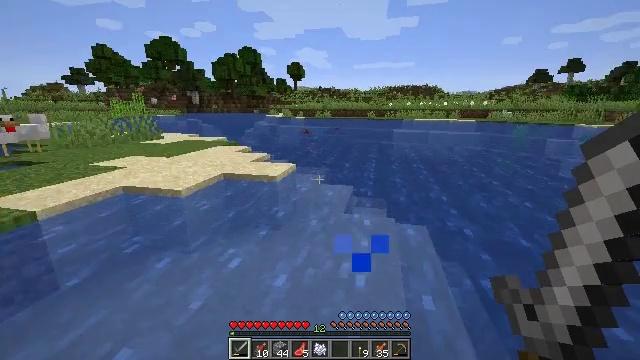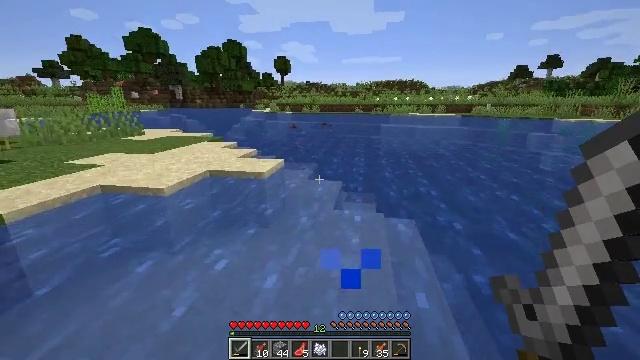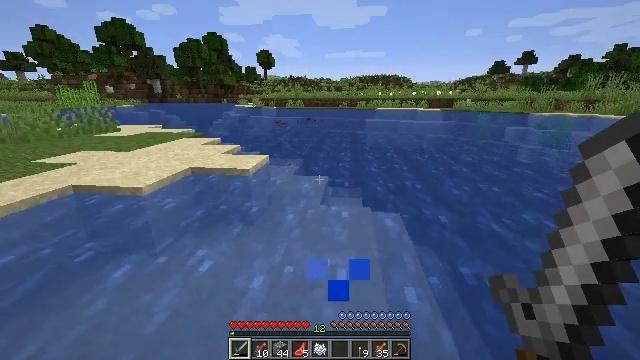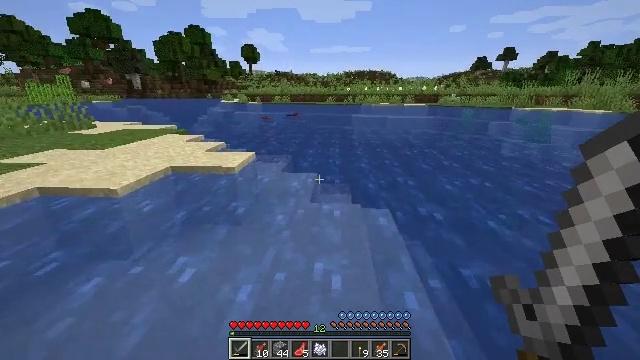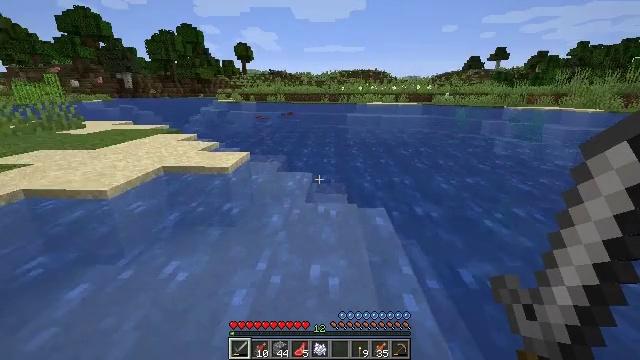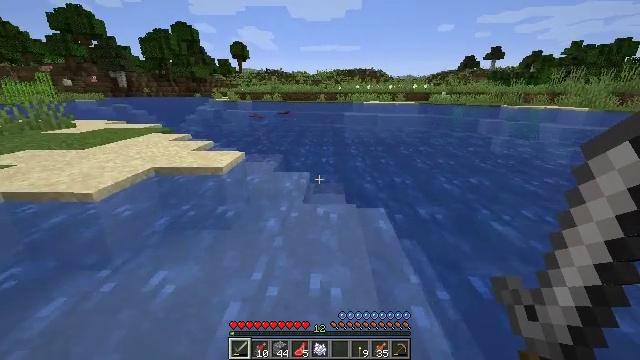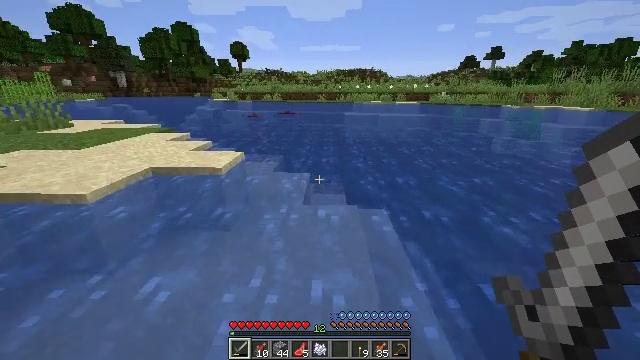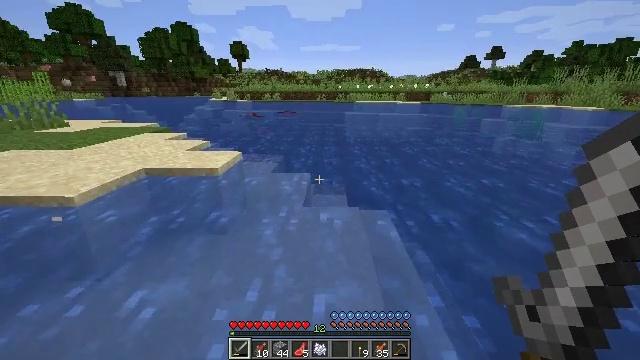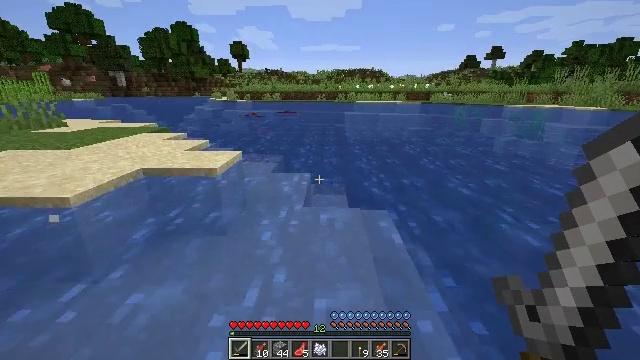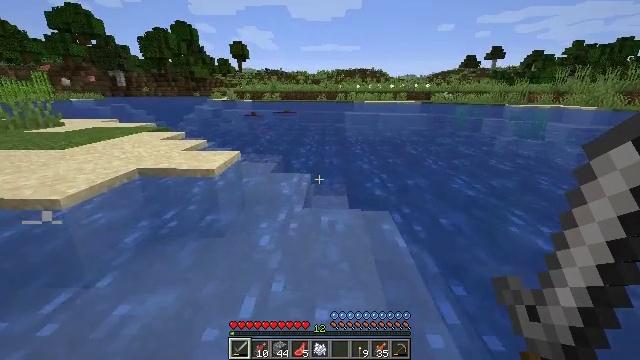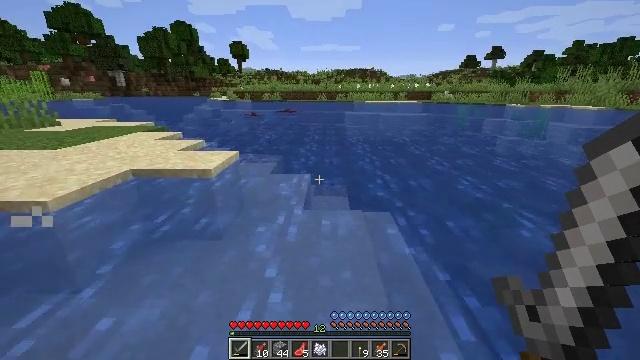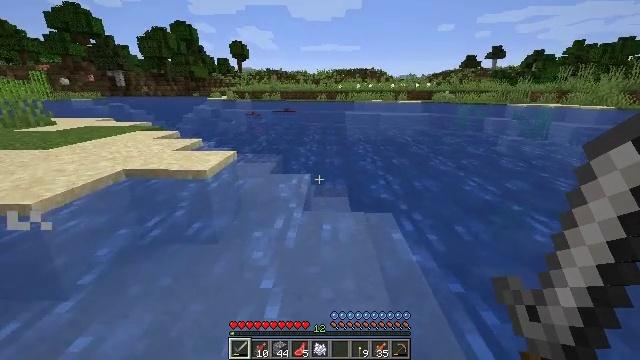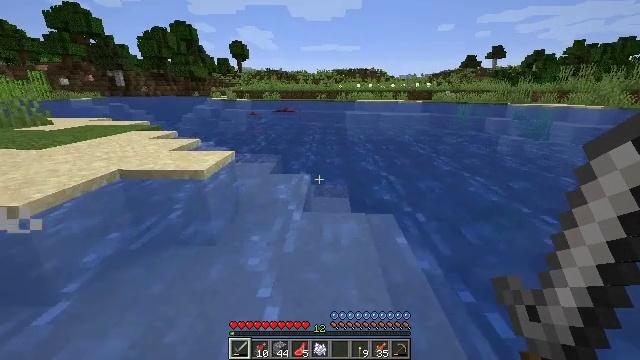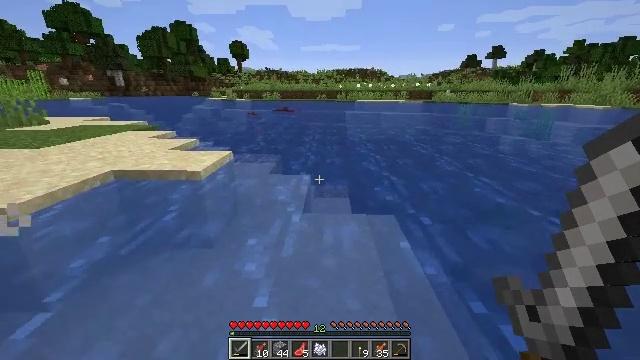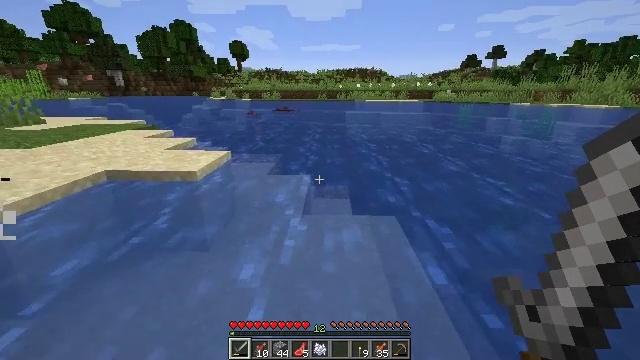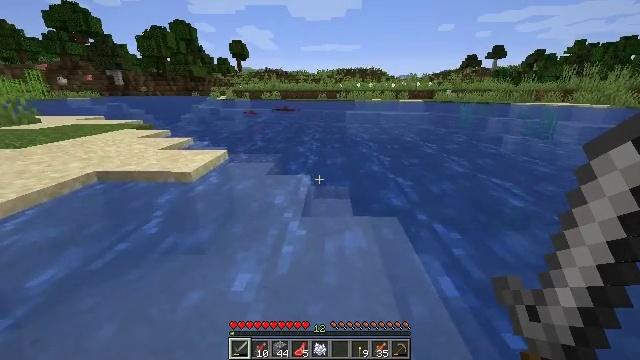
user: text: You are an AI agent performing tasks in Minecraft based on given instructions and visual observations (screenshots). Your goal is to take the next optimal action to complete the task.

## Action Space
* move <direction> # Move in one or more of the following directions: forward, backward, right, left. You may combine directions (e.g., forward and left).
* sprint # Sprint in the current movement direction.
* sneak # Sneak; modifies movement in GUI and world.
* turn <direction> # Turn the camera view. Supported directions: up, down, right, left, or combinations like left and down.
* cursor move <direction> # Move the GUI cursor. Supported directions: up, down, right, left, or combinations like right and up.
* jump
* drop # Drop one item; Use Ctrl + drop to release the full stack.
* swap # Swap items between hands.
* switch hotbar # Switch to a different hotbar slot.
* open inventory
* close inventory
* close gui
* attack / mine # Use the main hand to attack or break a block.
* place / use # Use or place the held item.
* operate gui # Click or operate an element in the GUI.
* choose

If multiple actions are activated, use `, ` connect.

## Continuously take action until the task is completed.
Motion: motion action
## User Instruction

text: Kill the salmon.
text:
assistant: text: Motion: move forward, turn right and down
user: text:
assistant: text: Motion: move forward, turn right and down
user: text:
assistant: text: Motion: move forward, turn right
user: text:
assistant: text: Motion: move forward, turn right
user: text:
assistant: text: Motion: move forward
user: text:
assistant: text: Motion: move forward
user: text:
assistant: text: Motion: move forward
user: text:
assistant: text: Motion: move forward
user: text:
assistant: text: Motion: move forward, sprint
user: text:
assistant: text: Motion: move forward, sprint
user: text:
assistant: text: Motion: move forward, sprint
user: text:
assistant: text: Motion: move forward, sprint
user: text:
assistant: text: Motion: move forward
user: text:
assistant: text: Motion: move forward
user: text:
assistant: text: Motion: move forward
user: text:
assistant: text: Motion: move forward
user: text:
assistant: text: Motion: move forward
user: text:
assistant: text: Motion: move forward
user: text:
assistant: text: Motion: move forward
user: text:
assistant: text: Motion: move forward
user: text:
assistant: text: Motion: move forward
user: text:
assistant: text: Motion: move forward
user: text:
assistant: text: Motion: move forward
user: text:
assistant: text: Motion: move forward
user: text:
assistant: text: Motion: move forward and move right
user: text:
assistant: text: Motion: move forward and move right
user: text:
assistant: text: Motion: move forward and move right
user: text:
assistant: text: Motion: move forward and move right
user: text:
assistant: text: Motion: move forward and move right
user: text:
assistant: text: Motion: move forward and move right